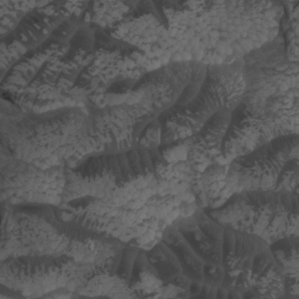
Label: non_frost